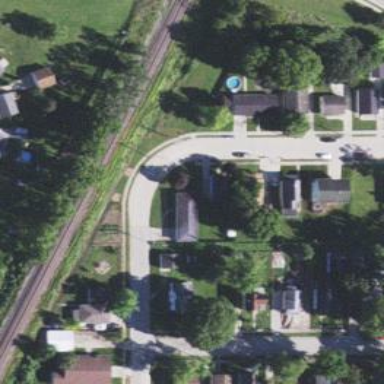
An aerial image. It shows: Alley classified as service road.